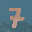
Label: 7